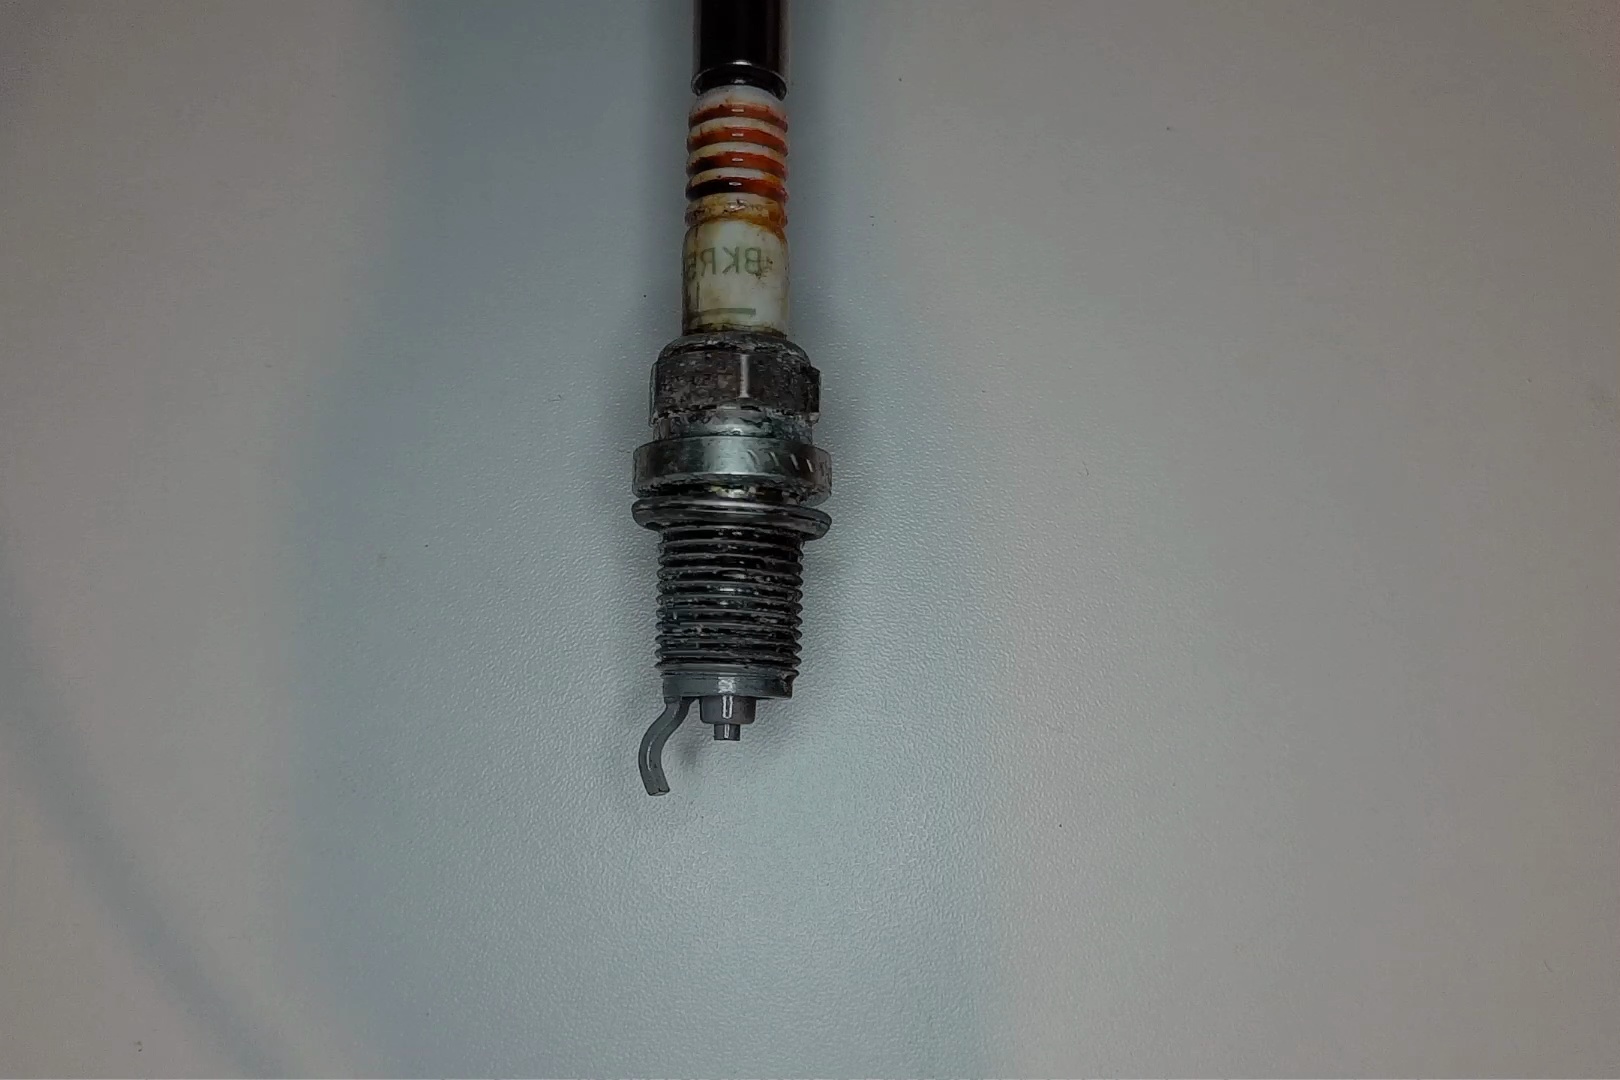
Label: anomaly